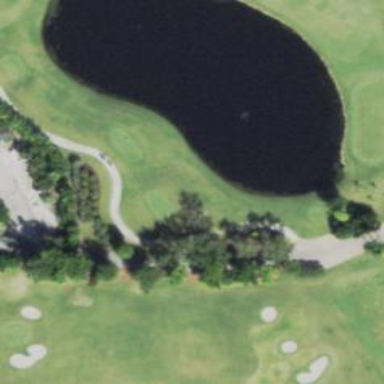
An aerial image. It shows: Water hazard on golf course. The hazard is natural water feature.